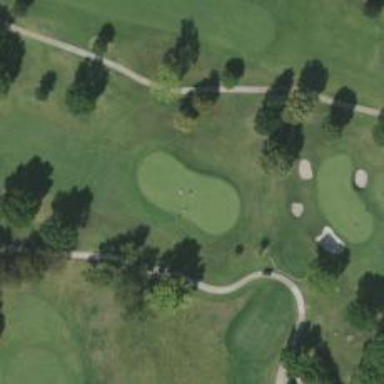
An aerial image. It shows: Golf hole.